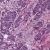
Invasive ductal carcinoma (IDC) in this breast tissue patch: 1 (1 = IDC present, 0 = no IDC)